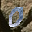
Label: 0